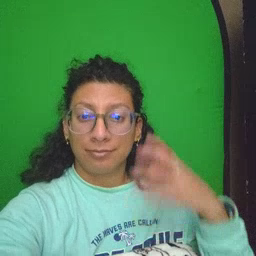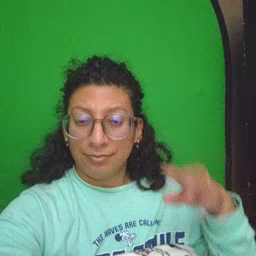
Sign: noisy